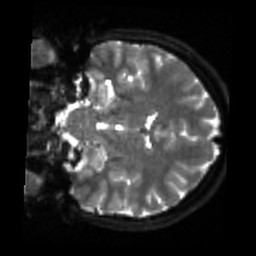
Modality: sbref
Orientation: coronal
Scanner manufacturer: siemens
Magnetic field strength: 3 T
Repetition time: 4 s
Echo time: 0.0594 s